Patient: sex F, age 63
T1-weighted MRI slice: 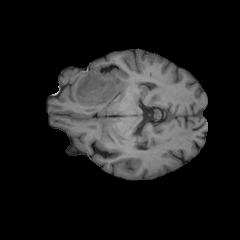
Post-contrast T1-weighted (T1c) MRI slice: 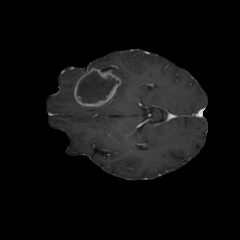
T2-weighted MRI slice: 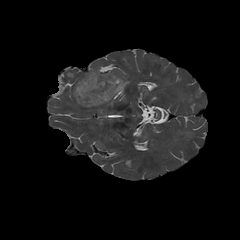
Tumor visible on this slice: yes
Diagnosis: Glioblastoma, IDH-wildtype
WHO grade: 4